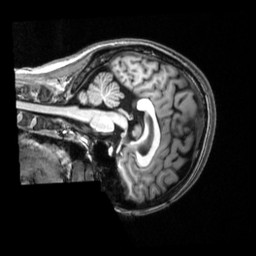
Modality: T1w
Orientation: sagittal
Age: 27
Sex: female
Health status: healthy
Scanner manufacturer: siemens
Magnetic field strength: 3 T
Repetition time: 2.53 s
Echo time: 0.00339 s